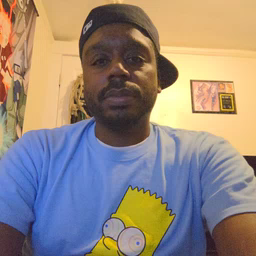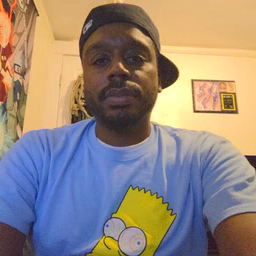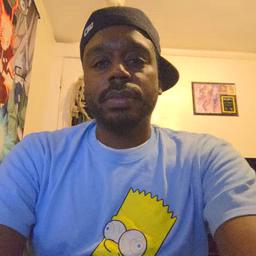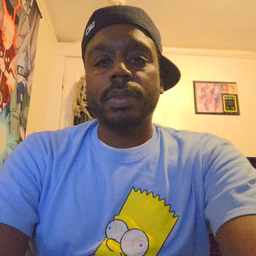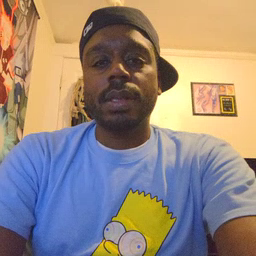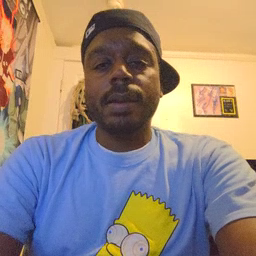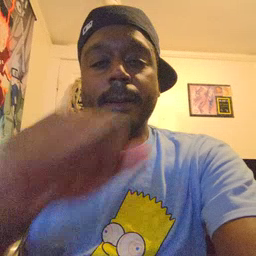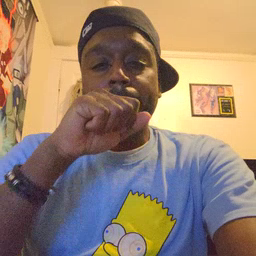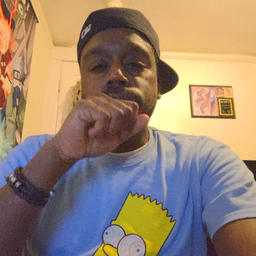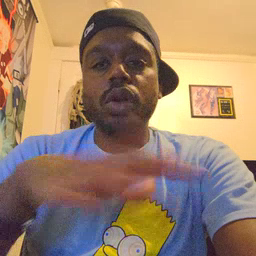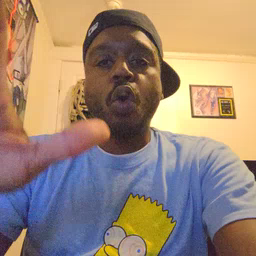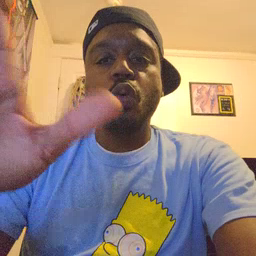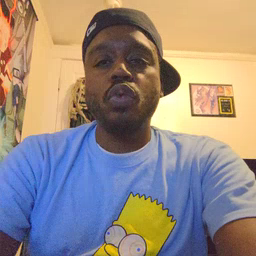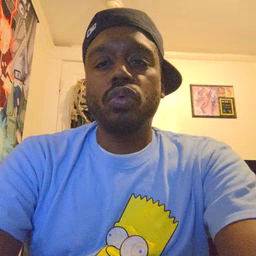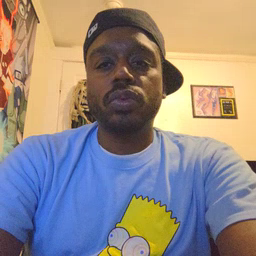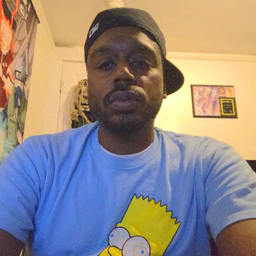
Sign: blow